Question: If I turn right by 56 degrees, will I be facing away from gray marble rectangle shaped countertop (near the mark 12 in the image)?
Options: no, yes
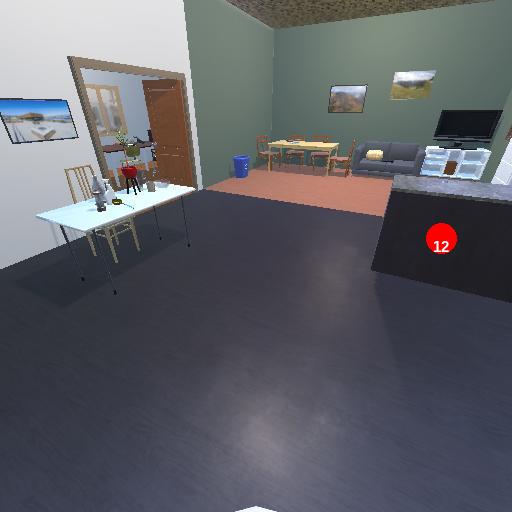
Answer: no